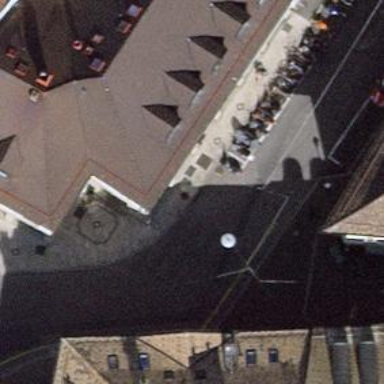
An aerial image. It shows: Bicycle parking area with stands.